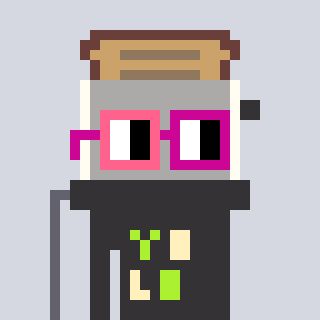
a pixel art character with square pink and red glasses, a toaster-shaped head and a grayscale-colored body on a cool background